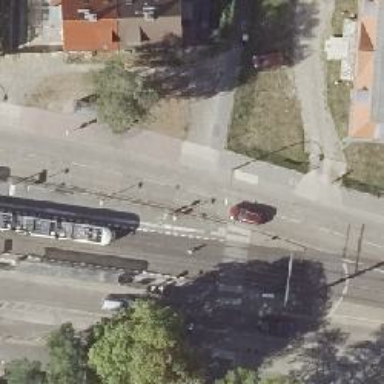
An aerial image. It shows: Uncontrolled tram crossing.